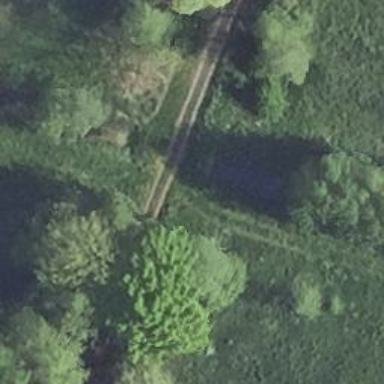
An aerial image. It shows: Culvert tunnel.